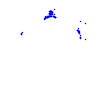
Particle: proton